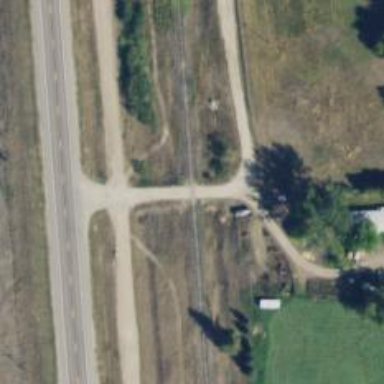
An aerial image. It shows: Level crossing along the railway.